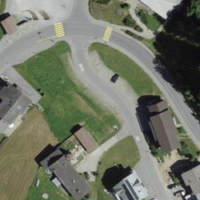
EUNIS habitat code: 54
Species observed at this site:
Eryngium alpinum